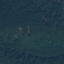
Land use / land cover: Forest